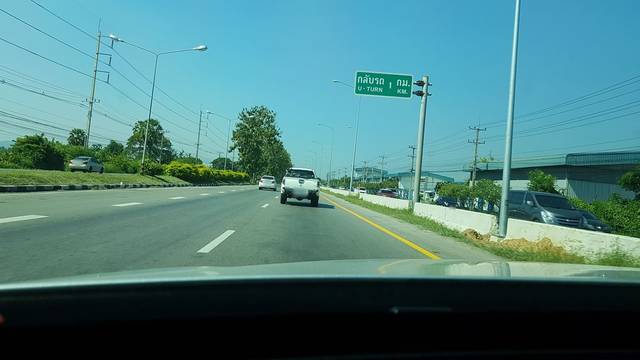
Region: Thailand
Coordinates: 13.177, 99.837